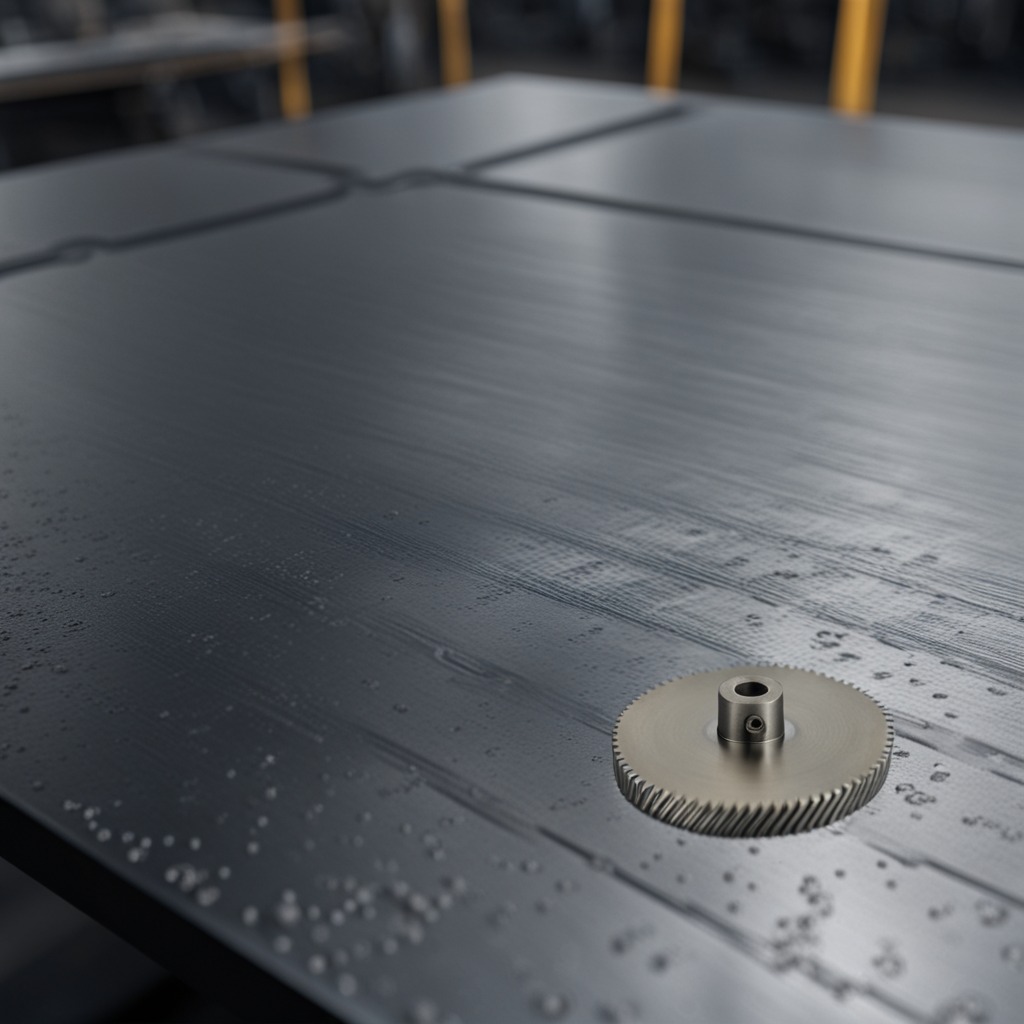
A steel gear with teeth is lying on the cold steel table in a mining workshop.